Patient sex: M
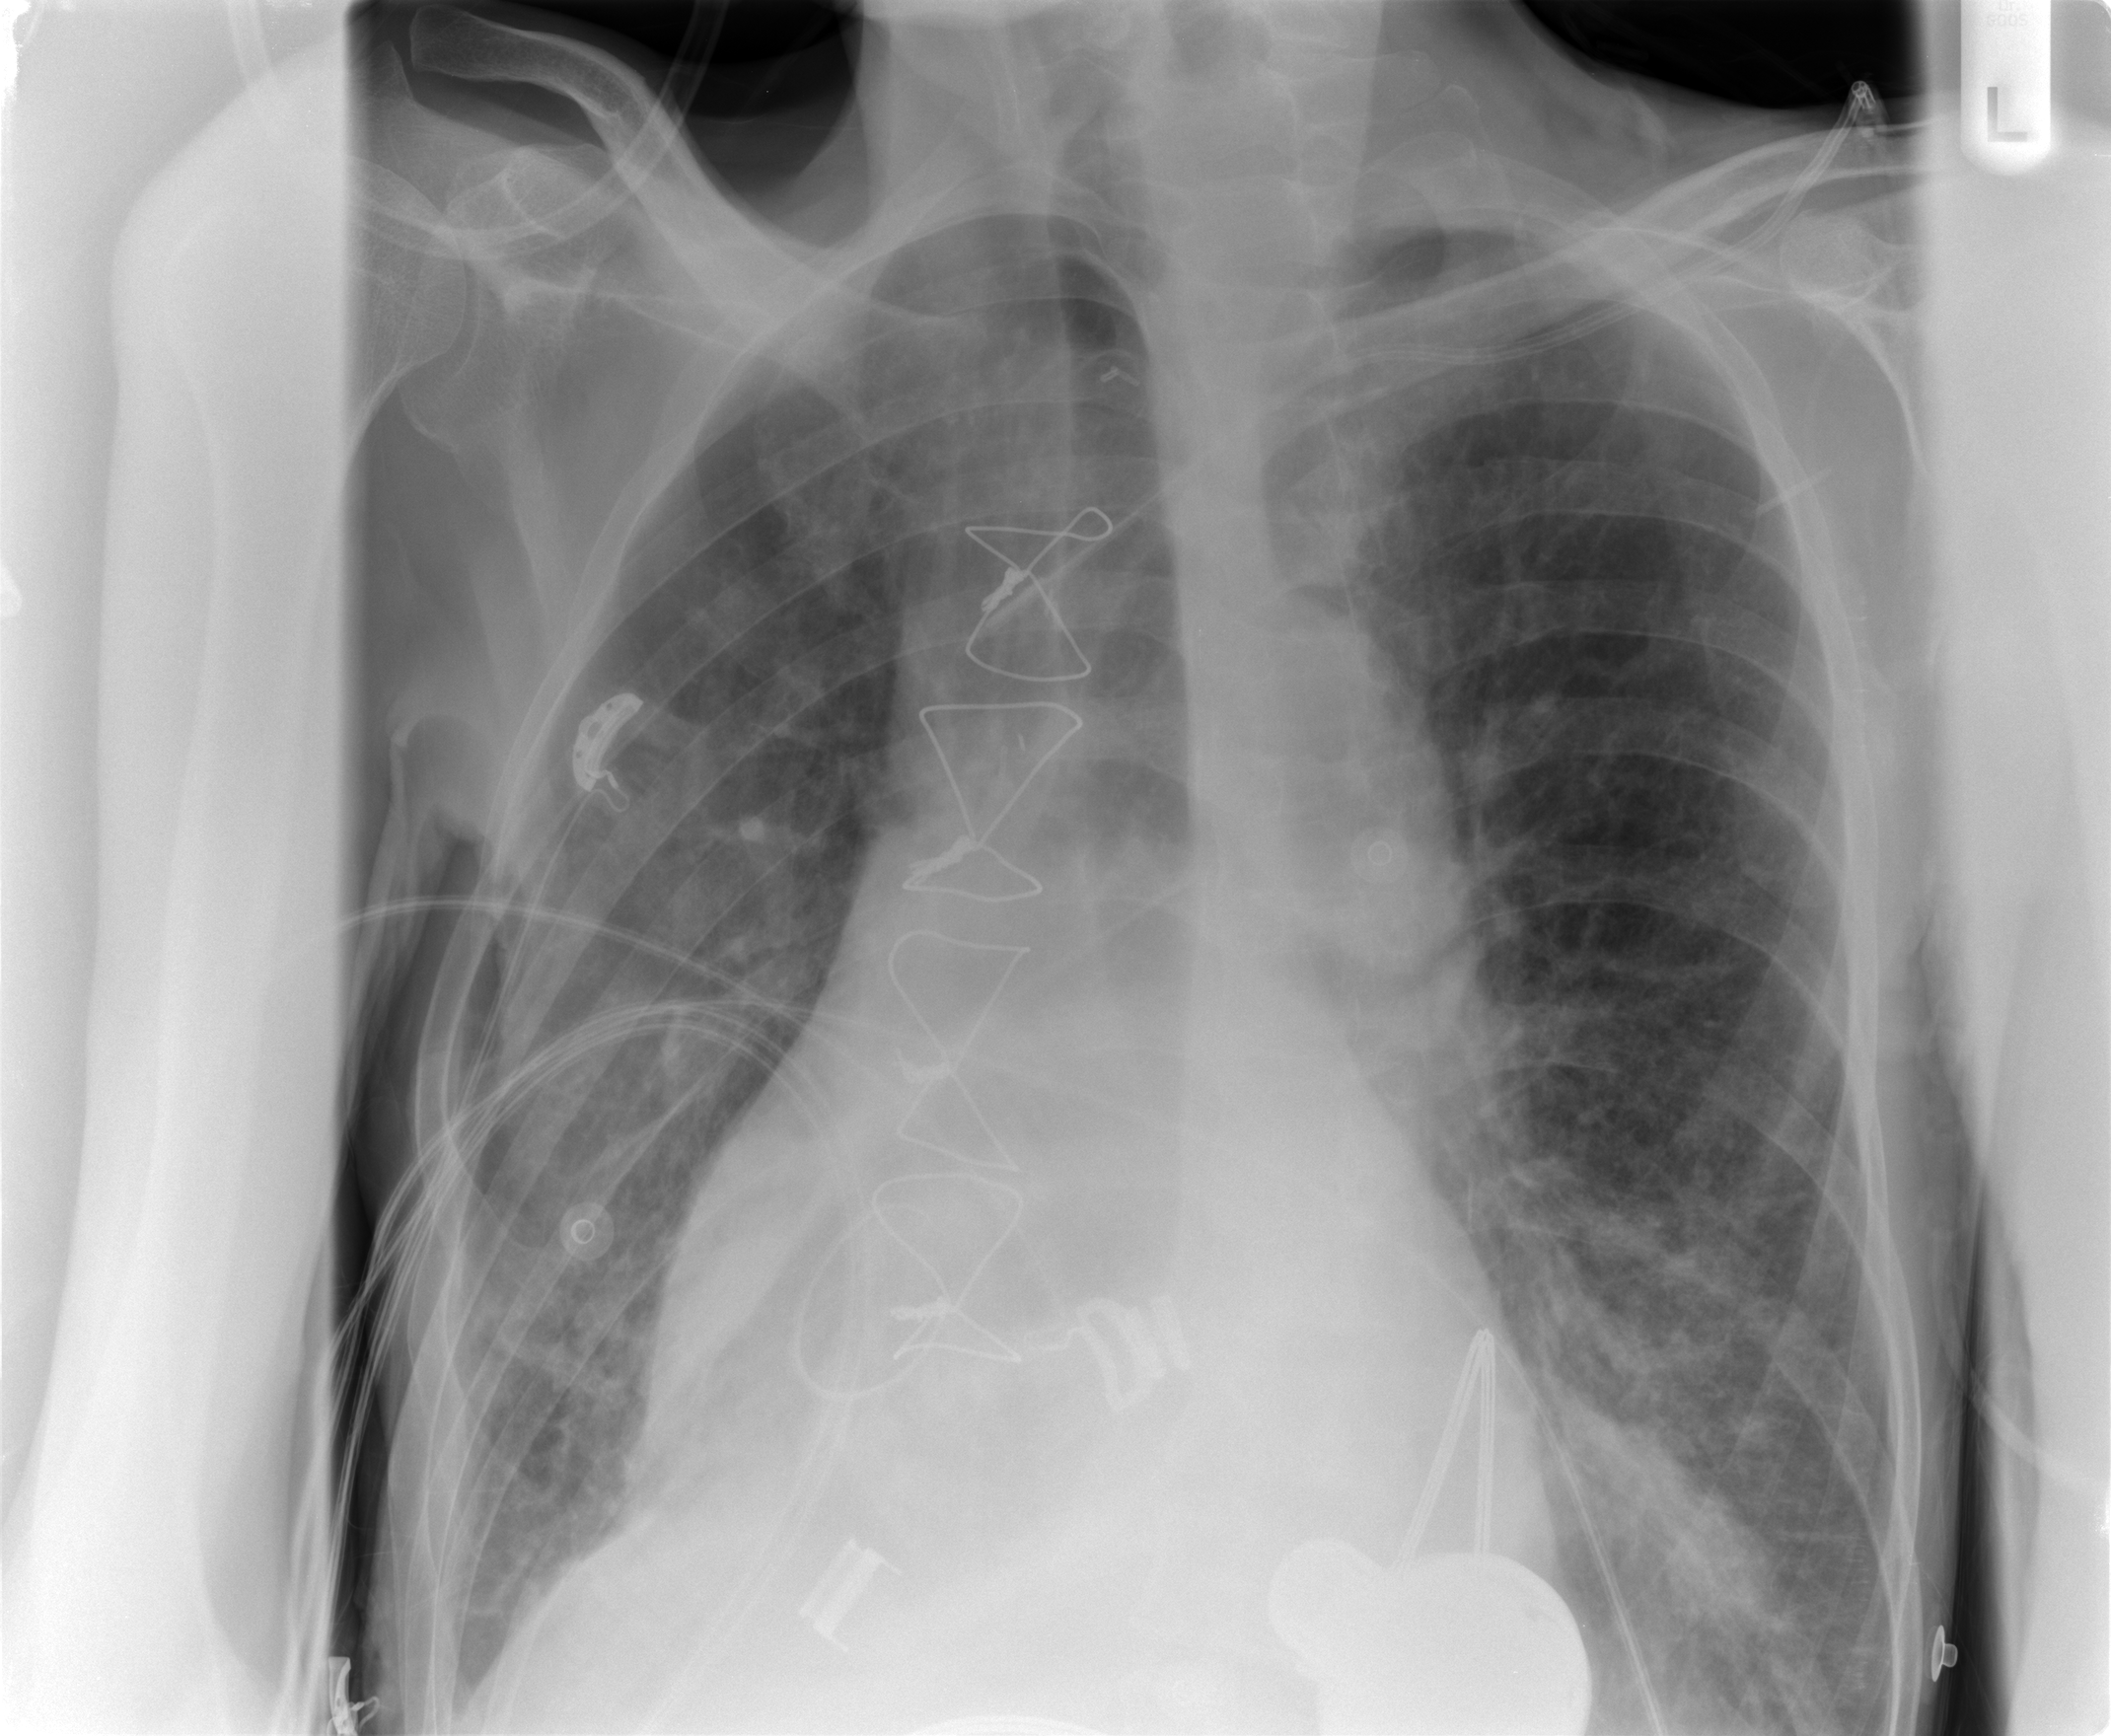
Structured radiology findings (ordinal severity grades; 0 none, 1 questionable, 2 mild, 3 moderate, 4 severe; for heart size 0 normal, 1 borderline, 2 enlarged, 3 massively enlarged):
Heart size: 2
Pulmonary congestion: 2
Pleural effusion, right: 0
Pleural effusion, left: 2
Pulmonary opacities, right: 1
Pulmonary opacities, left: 2
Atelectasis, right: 2
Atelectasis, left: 2